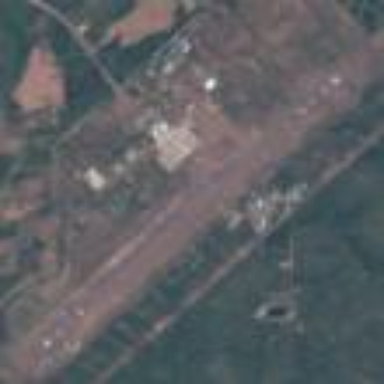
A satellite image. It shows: International airport with aerodrome classification.